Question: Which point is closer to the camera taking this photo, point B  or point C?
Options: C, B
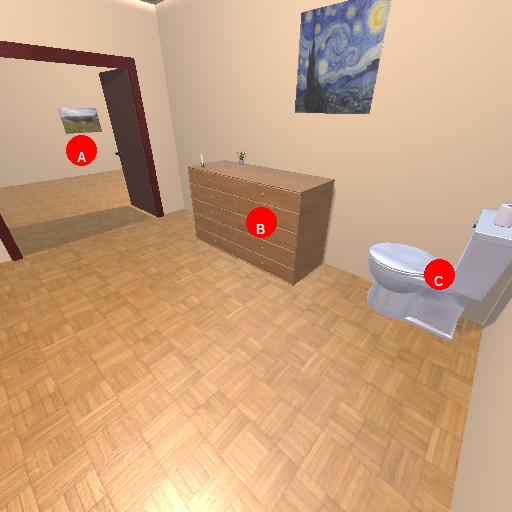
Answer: C